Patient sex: M
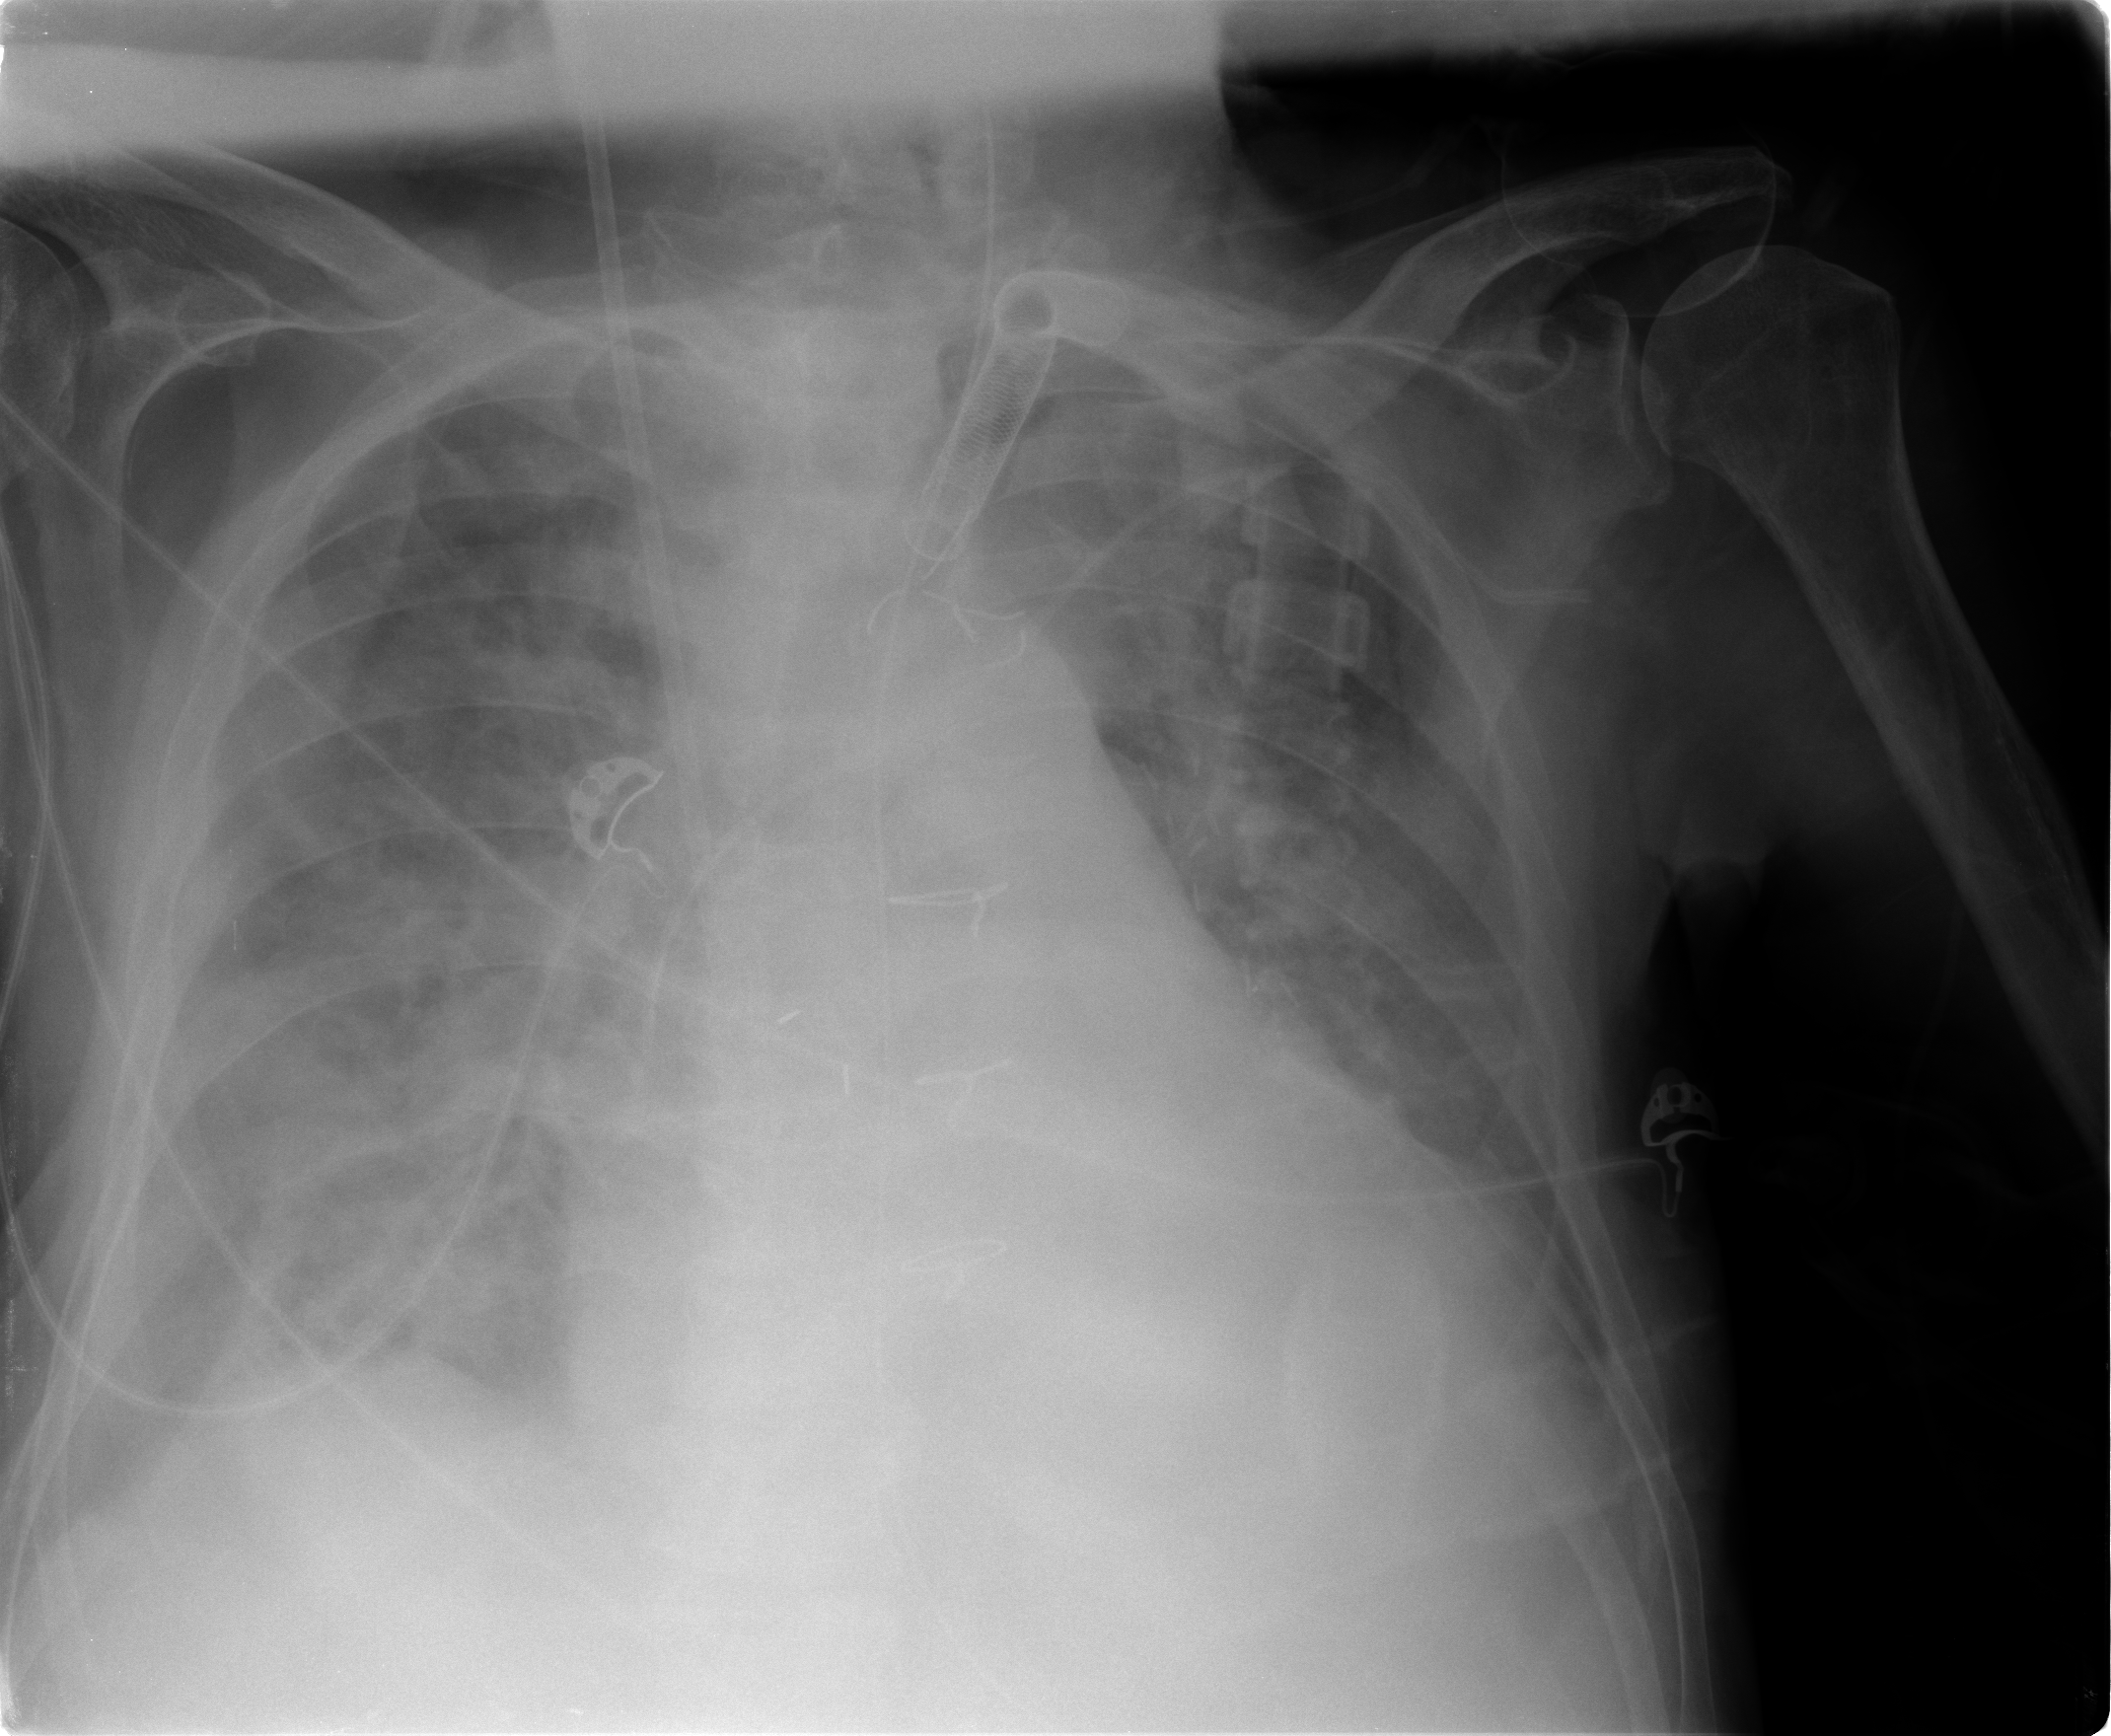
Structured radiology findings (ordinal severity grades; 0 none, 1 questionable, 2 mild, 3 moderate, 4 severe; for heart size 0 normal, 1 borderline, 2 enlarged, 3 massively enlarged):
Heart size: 3
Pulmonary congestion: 3
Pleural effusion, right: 2
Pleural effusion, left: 2
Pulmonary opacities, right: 3
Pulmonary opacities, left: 2
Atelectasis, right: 3
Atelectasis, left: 2